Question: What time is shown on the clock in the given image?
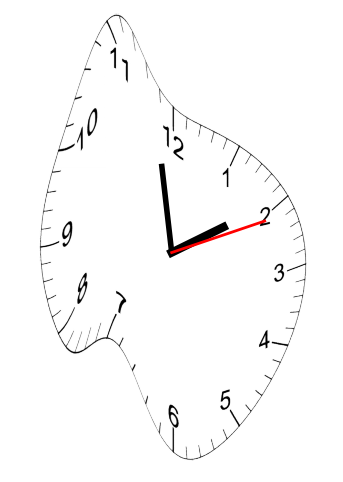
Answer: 01:58:11